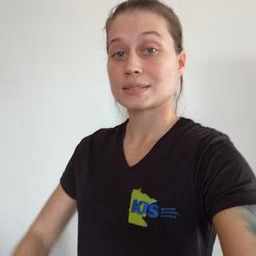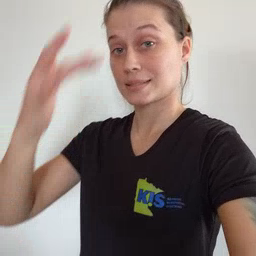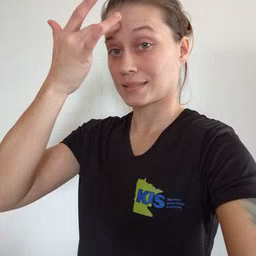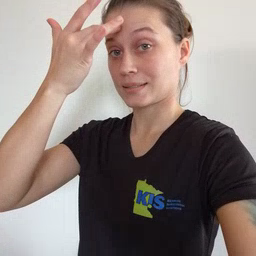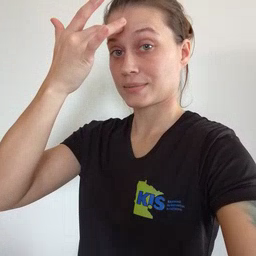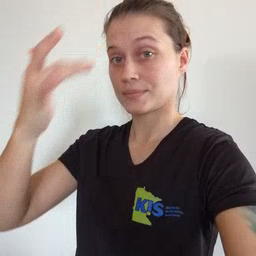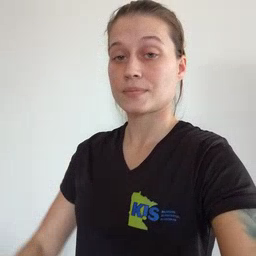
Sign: sick